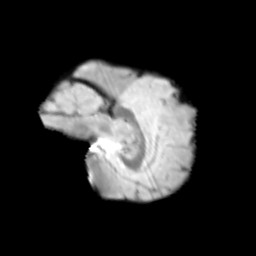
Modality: T2w
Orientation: sagittal
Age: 9
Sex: female
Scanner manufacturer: siemens
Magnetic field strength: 3 T
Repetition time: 3.8 s
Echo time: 0.07 s